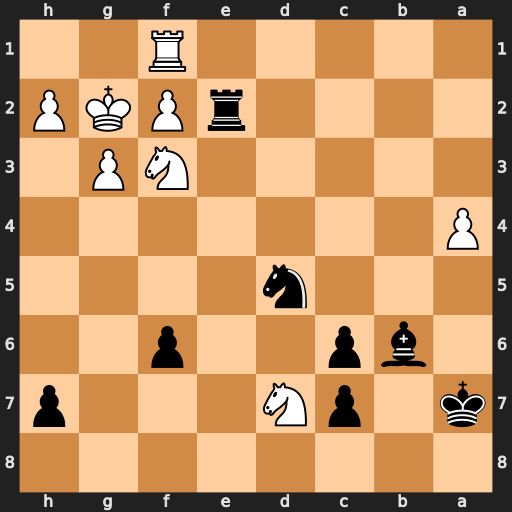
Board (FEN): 8/k1pN3p/1bp2p2/3n4/P7/5NP1/4rPKP/5R2
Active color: b
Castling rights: -
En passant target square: -
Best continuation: Ne3+ Kg1 Nxf1